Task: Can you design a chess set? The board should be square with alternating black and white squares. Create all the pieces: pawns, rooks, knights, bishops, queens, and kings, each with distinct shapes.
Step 2466:
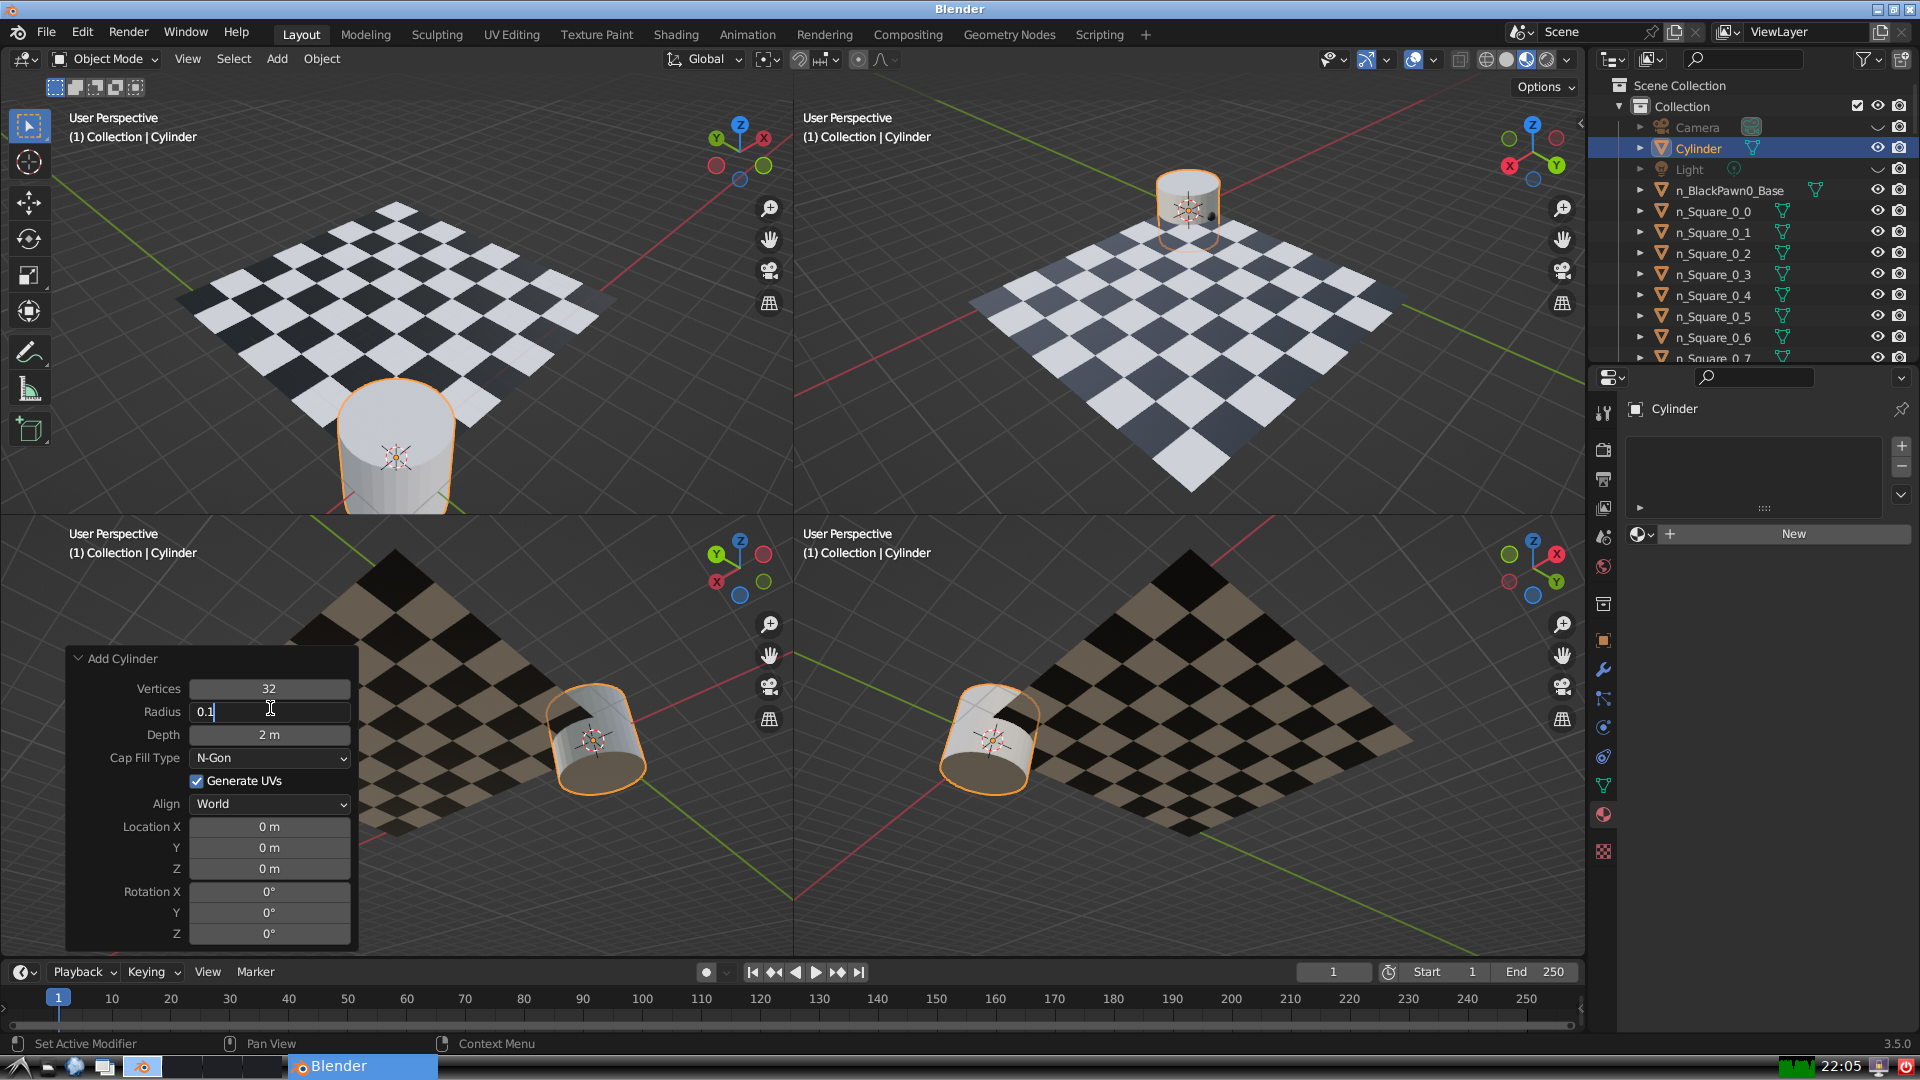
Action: {"key_press": ['Return']}